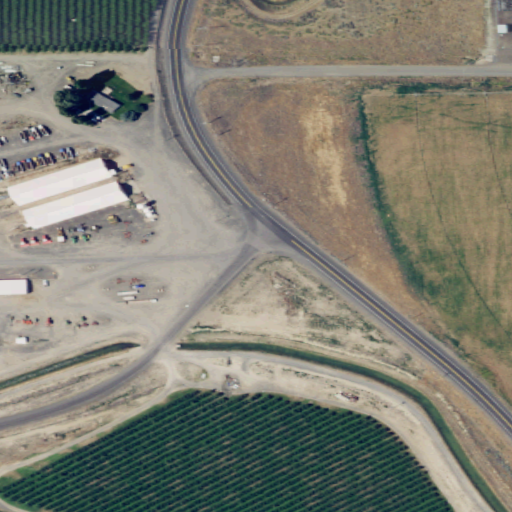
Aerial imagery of gap in Washington named Low Gap Pass containing cultivated crops, shrub, barren land, medium intensity development, low intensity development, high intensity development, and pasture